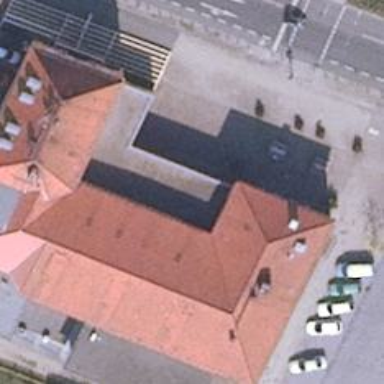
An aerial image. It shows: Cinema.